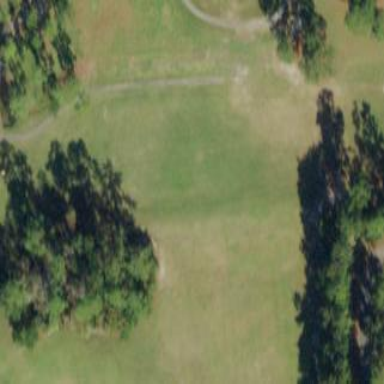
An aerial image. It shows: Grassy area designated as golf fairway.